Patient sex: M
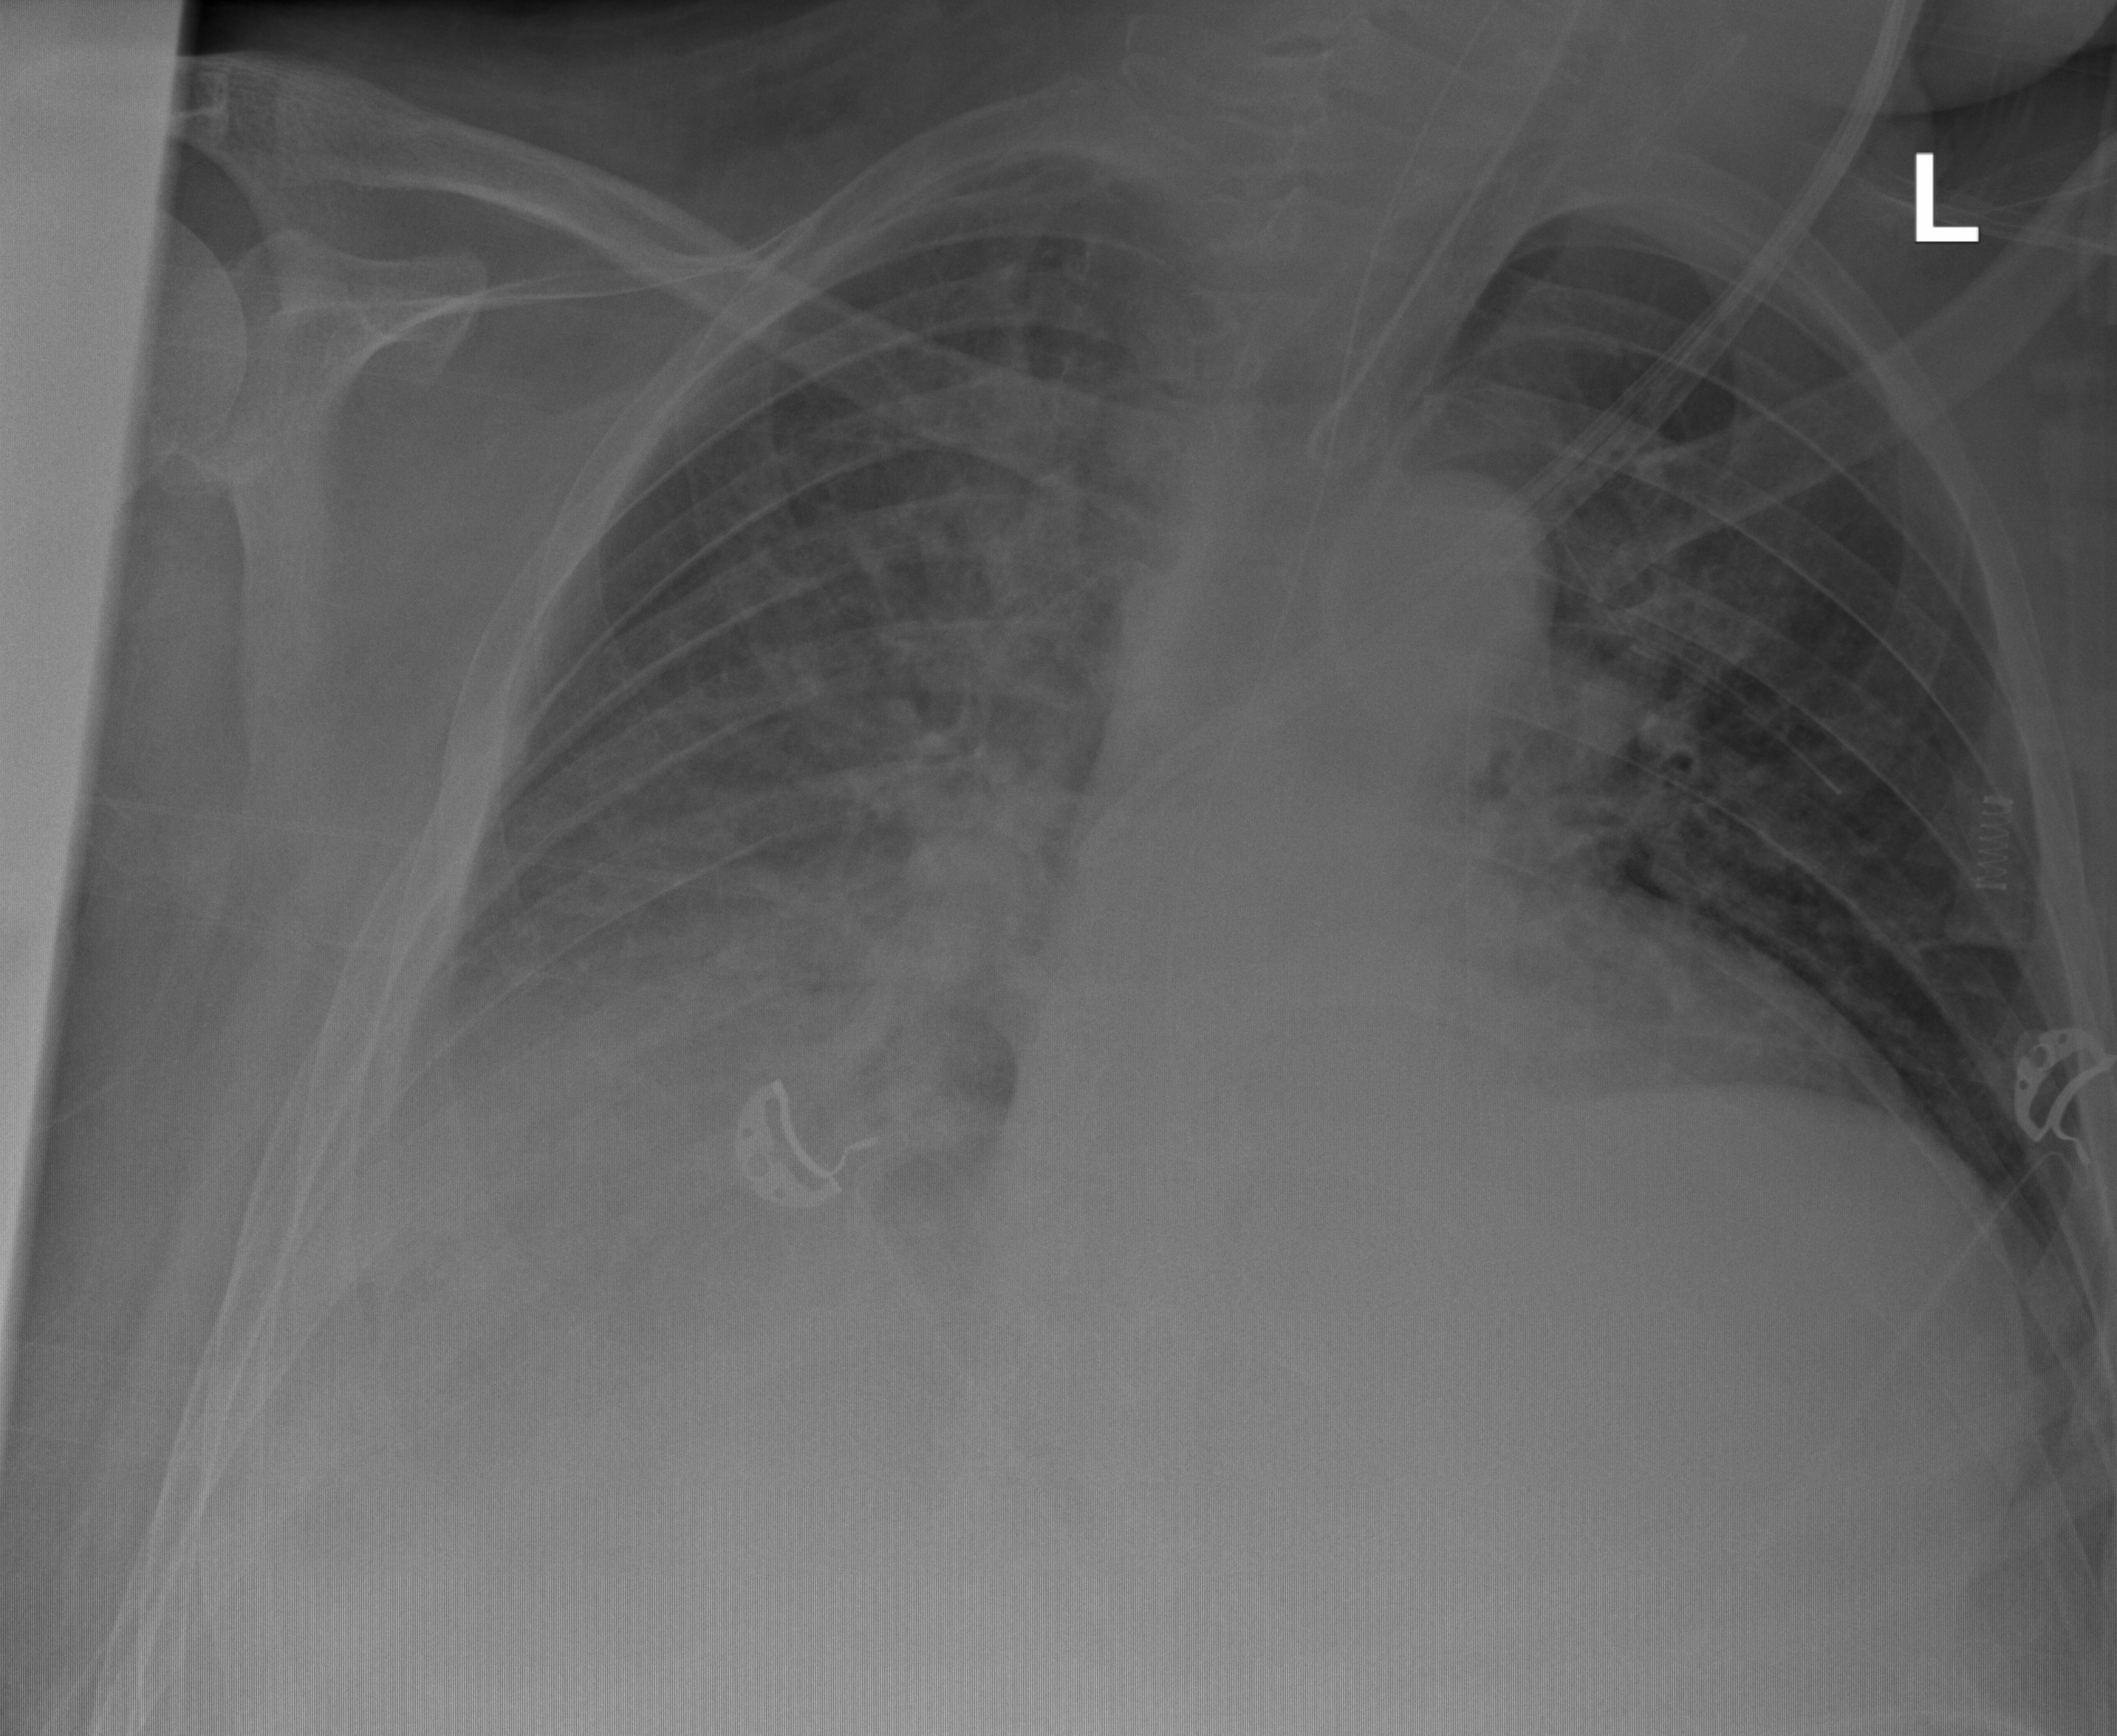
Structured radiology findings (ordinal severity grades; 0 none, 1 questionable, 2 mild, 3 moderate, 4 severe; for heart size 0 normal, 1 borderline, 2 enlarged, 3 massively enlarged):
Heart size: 3
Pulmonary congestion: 2
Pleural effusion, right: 3
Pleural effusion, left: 2
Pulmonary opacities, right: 0
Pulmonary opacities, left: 0
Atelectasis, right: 2
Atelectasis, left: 0